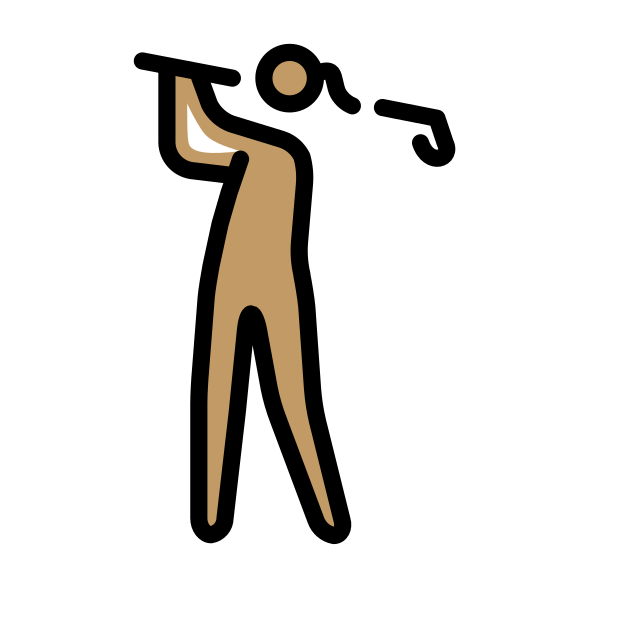
woman golfing: medium skin tone